Question: I am storing words on run time in array but when i give space between words the program don't ask for second input it give me an output directly without taking second input here is my coding .
'''
#include<iostream>
#include<conio.h>
using namespace std;
int main(){
char a[50];
char b[50];
cout<<"please tell us what is your language ";
cin>>a;
cout<<"please tell us what is your language ";
cin>>b;
cout<<a<<b;
getch();
}
'''

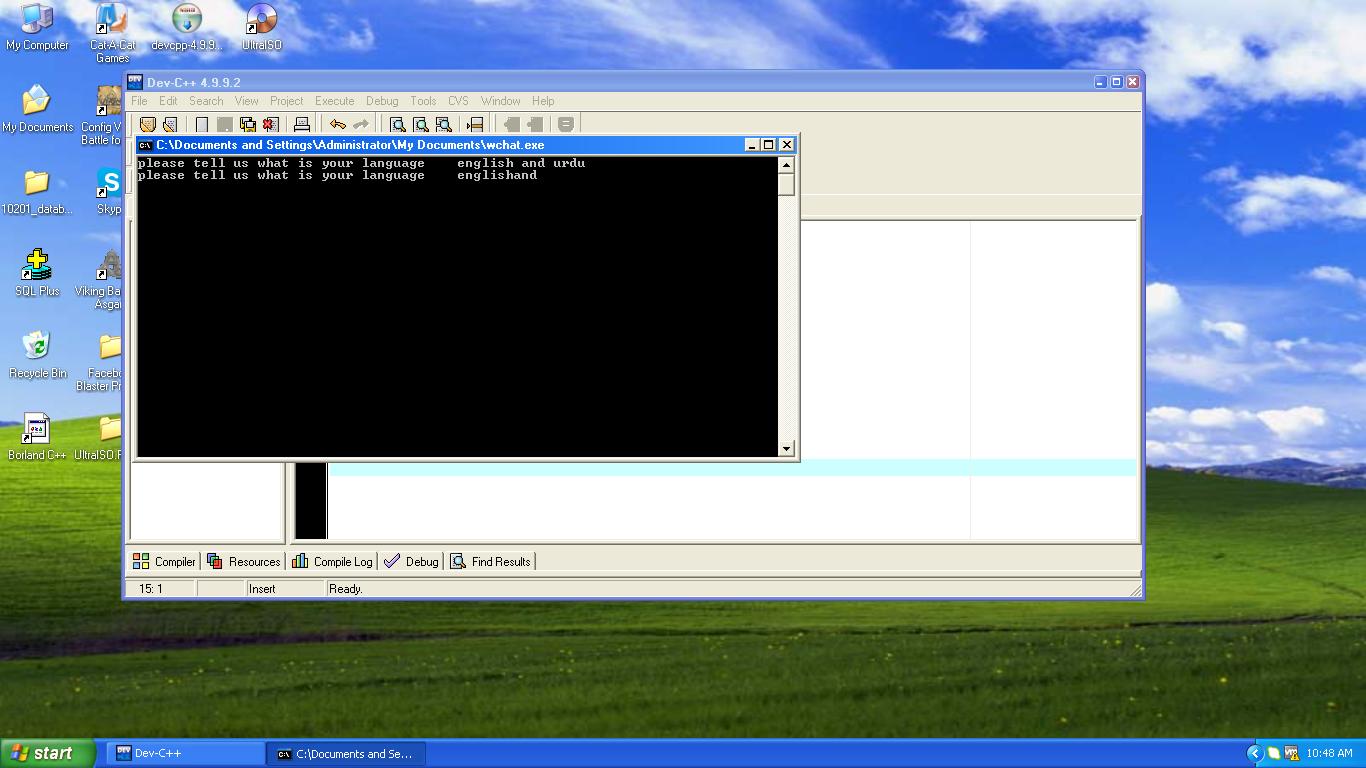
Answer: '''
#include<iostream>
//#include<conio.h> // better don't use this, it's not portable
#include <string>
//using namespace std; // moving this inside the function
int main(){
using namespace std; // a bit more appropriate here
string a;
string b;
cout<<"please tell us what is your language ";
getline(cin, a); // 'a' will automatically grow to fit the input
cout<<"please tell us what is your language ";
getline(cin, b);
cout<<a<<b;
//getch(); // not portable, from conio.h
// alternative to getch:
cin.ignore();
}
'''
A reference for <URL>.